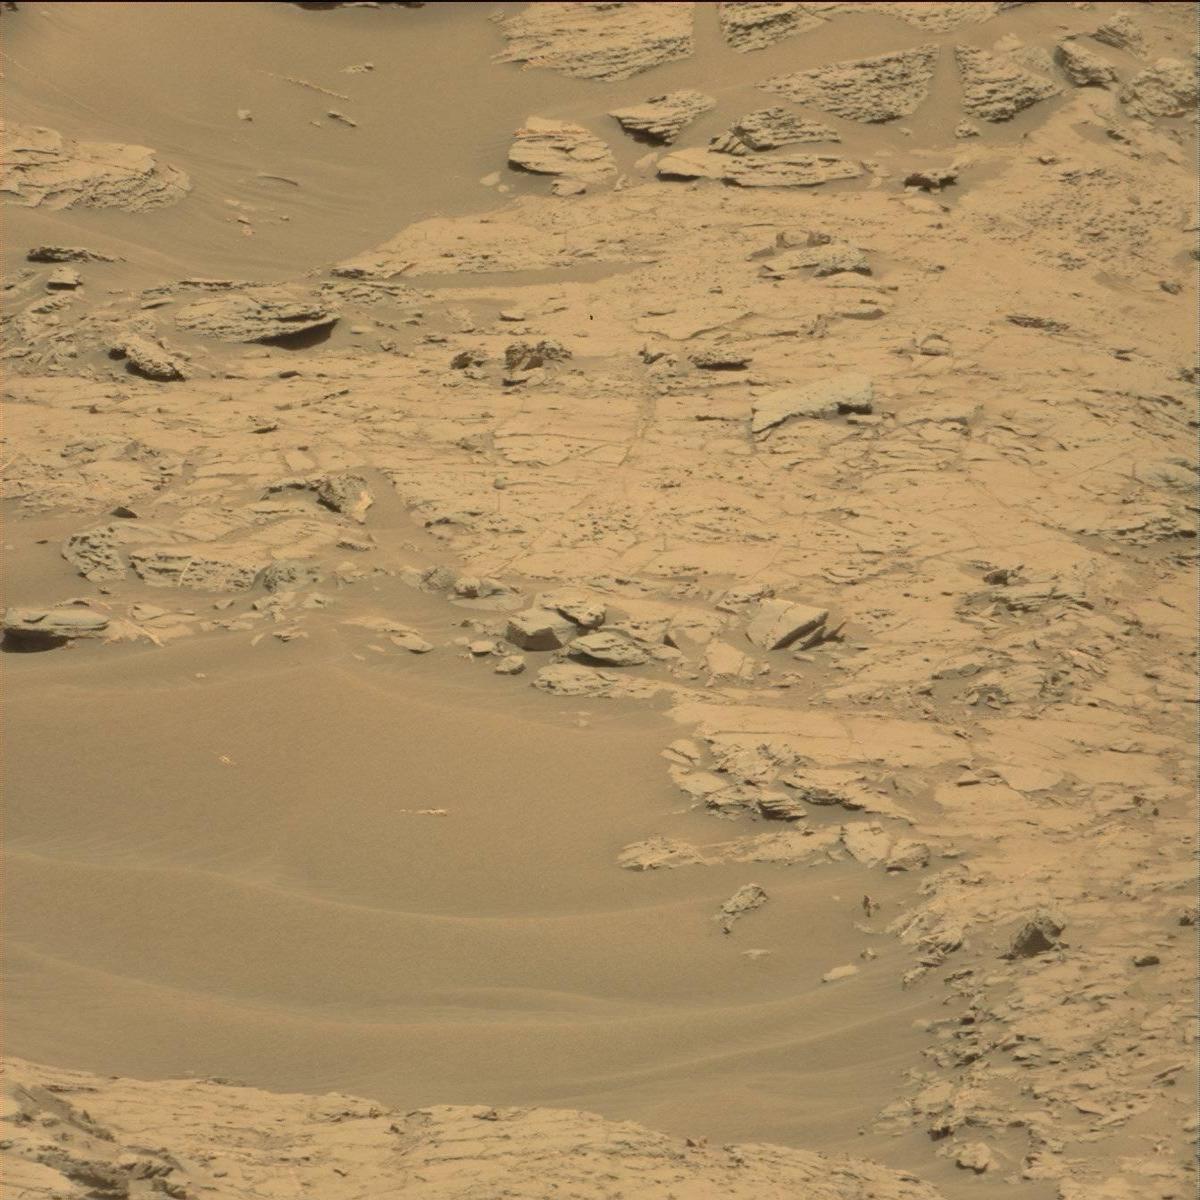
Terrain classes present: Bedrock, Rock, Sand / Soil